Question: i am doing my project in asp.net MVC4 using c#
I am trying to select a photo and save that image in a folder,
for that i have an html Begin form
'''
@using (Html.BeginForm("ImageReplace", "Member", new { imgid = @Model.Id }, FormMethod.Post,new { enctype = "multipart/form-data" }))
{
<input type="text" name="fake_section" class="fake_section"><button class="fake_section">Choose Photo</button>
<input type="file" style="display:none;" name="file" id="file" value="Choose Photo" accept="image/png,image/jpeg" />
<input type="submit" name="submit" value="Submit" />
}
'''
And i have a controller also
'''
public ActionResult ImageReplace(HttpPostedFileBase file,int imgid)
{
......
}
'''
For styling and validating the form (only select the gif and jpeg files) i use the following jquery
'''
$('.fake_section').click(function (e) {
e.preventDefault();
$('#file').trigger('click');
});
$('#file').change(function (e) {
var filename = $(this).val();
var ext = filename.split('.').pop().toLowerCase();
if ($.inArray(ext, ['gif', 'jpg', 'jpeg']) == -1) {
alert('not valid!');
}
else {
$('input[name="fake_section"]').val(filename);
}
});
'''

My problem is that
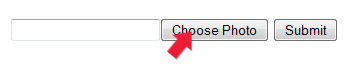
Answer: I think that button type is missig.
Look at this jsFiddle: <URL>
'''
<button class="fake_section" type="button">Choose Photo</button>
'''